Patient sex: M
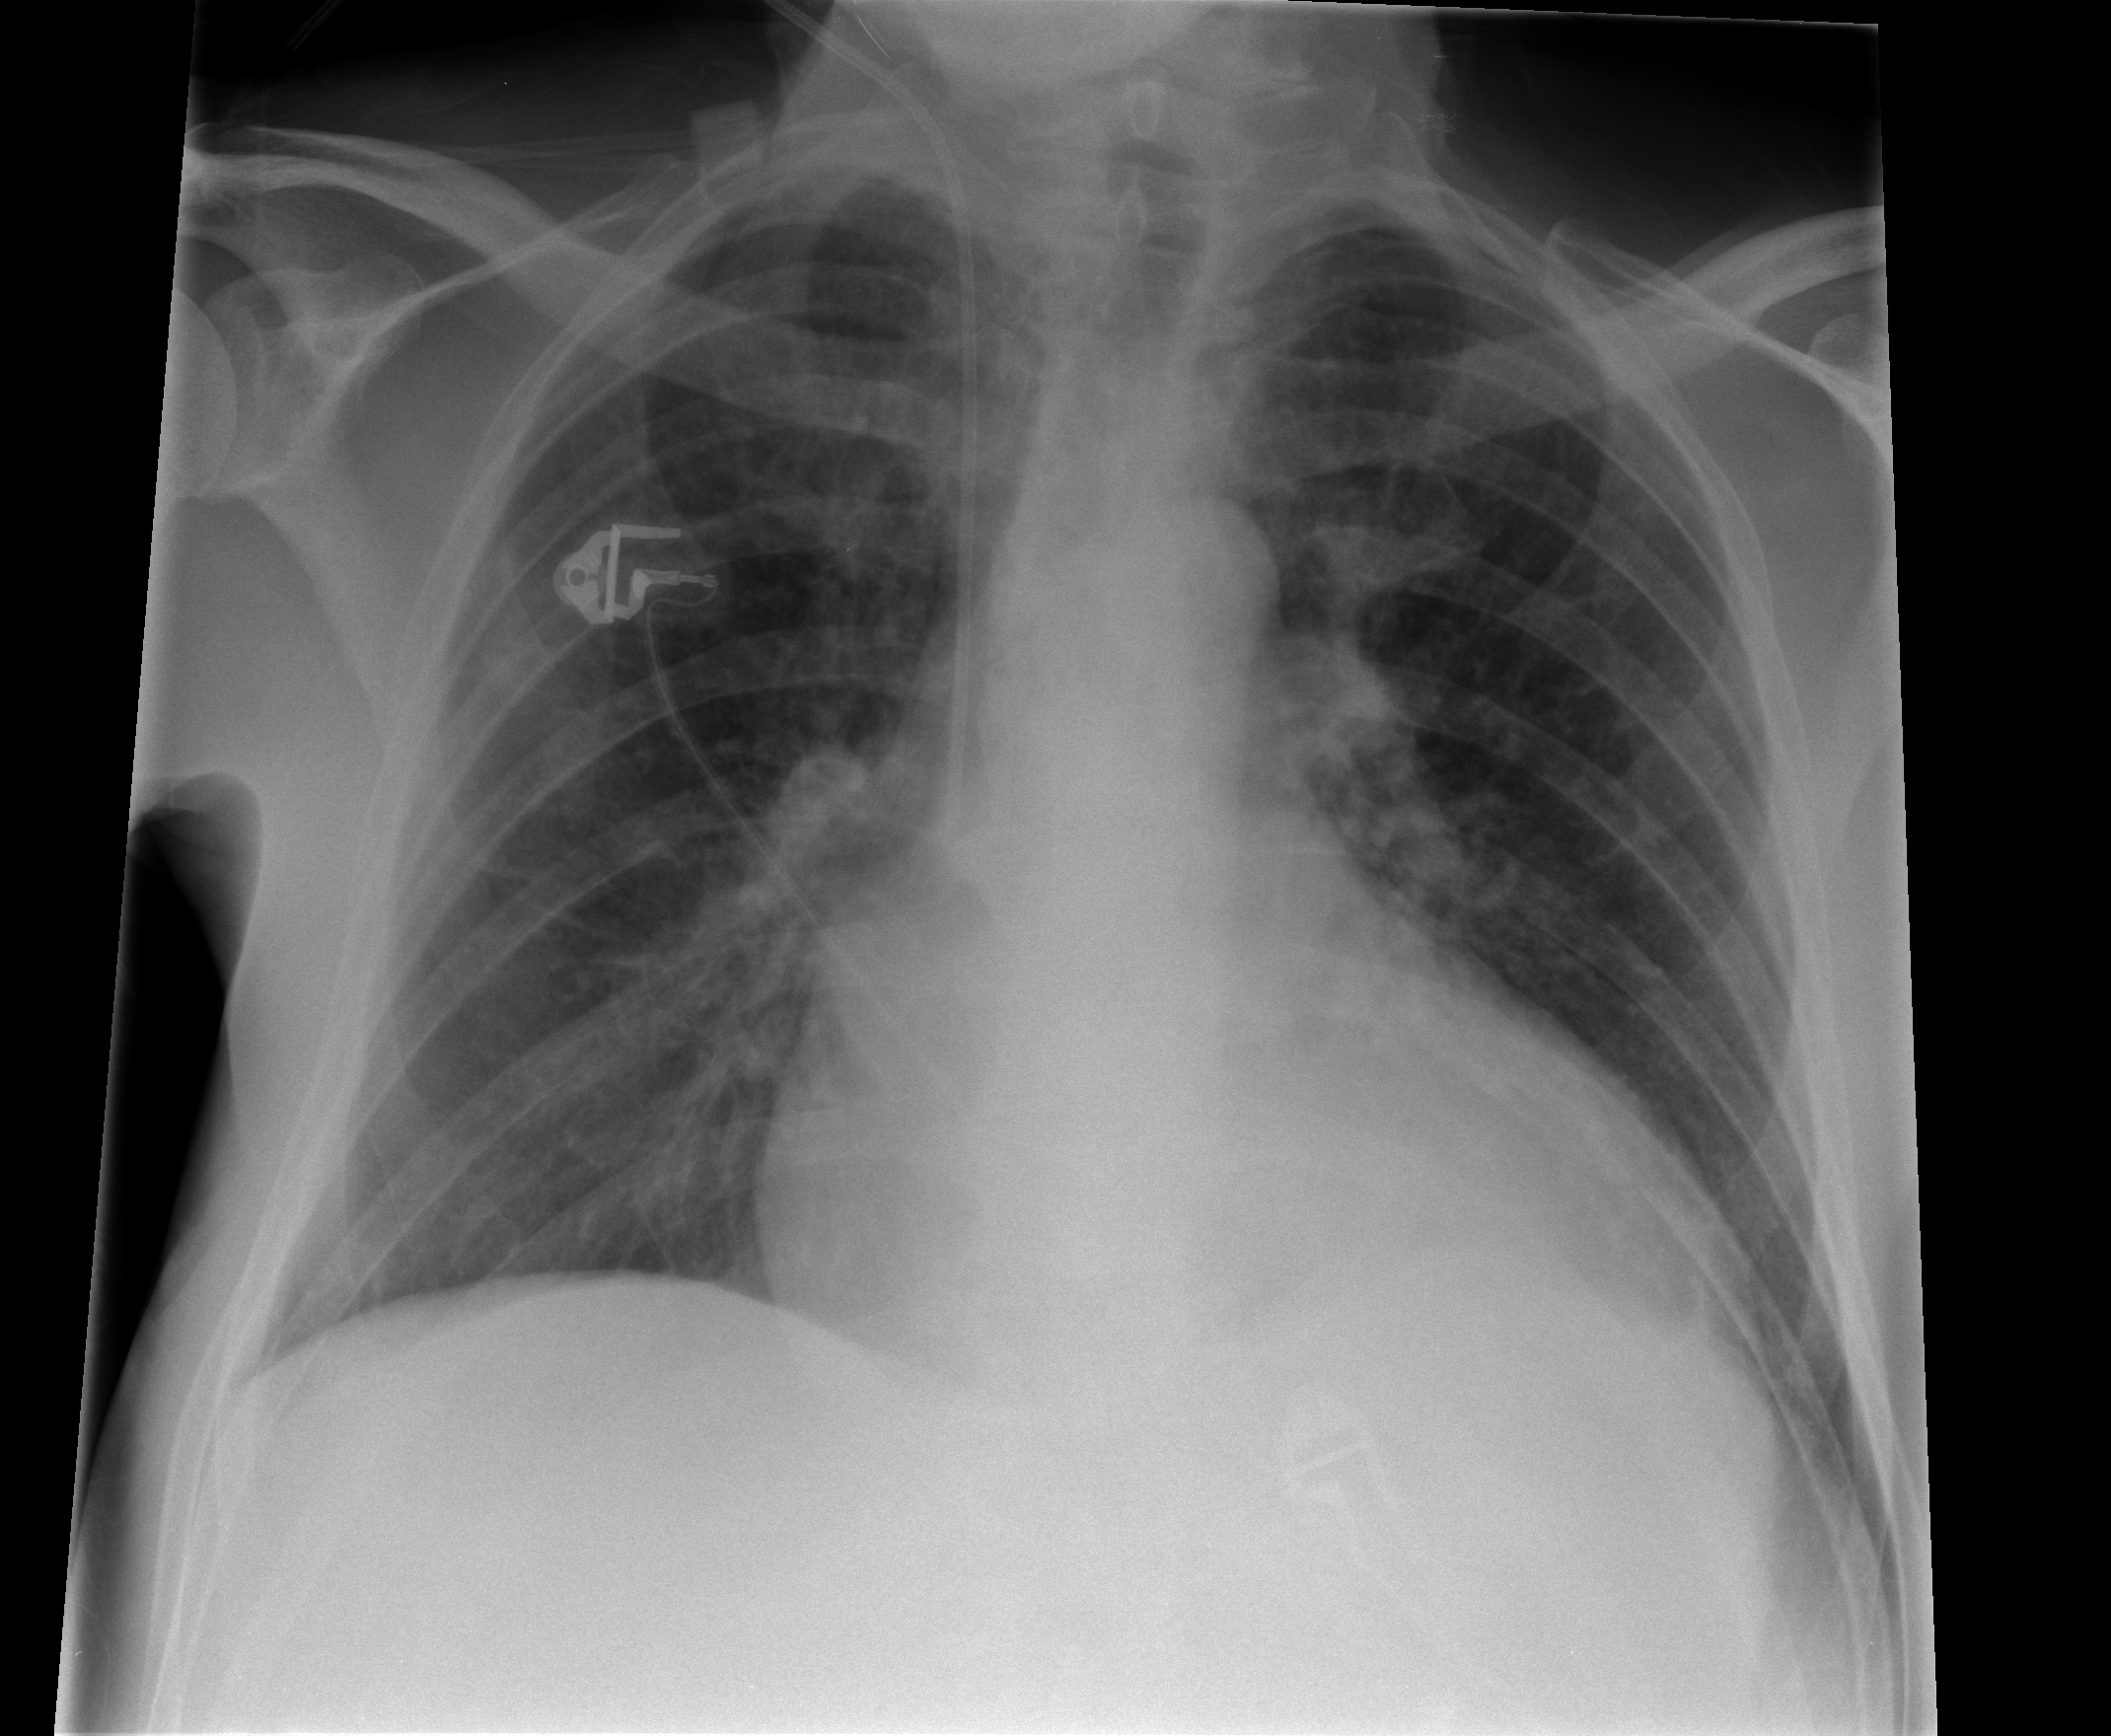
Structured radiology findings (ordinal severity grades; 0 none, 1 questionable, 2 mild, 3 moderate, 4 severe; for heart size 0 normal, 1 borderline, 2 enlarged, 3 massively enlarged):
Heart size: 2
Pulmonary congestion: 0
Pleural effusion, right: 0
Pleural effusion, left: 0
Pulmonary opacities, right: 0
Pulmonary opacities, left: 0
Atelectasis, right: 2
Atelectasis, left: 2